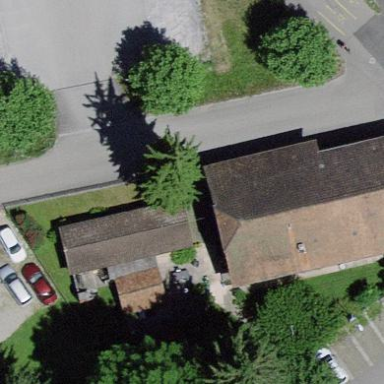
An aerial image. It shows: Building with half-hipped roof made of roof tiles.